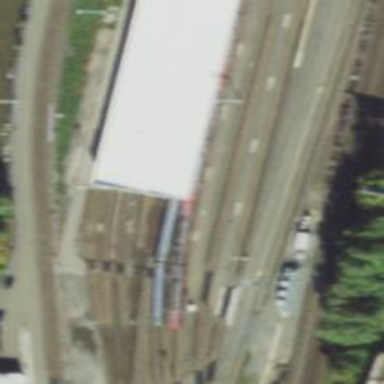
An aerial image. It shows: Rail yard with electrified rails. There is building passage tunnel for the railway.